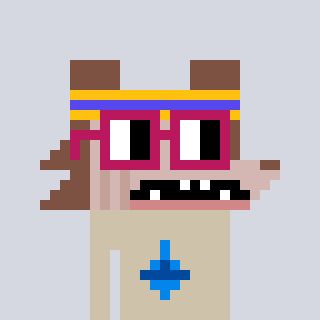
a pixel art character with square dark red glasses, a werewolf-shaped head and a bege-colored body on a cool background